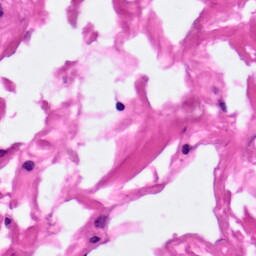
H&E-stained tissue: Pancreatic